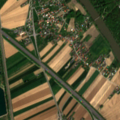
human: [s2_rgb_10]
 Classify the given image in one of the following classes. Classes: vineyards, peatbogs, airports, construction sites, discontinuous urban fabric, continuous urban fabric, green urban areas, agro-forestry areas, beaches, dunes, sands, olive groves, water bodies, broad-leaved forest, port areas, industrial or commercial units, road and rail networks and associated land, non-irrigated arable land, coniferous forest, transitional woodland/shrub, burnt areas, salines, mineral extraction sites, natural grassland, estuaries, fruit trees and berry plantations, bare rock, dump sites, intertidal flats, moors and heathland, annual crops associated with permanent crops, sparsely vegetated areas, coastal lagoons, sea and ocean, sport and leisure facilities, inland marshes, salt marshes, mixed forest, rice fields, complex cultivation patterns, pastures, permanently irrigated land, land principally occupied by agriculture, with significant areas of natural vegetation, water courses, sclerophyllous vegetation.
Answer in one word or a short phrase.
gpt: discontinuous urban fabric, non-irrigated arable land, land principally occupied by agriculture, with significant areas of natural vegetation, broad-leaved forest, water courses, water bodies